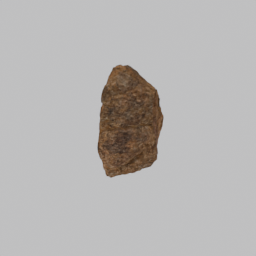
Label: nature